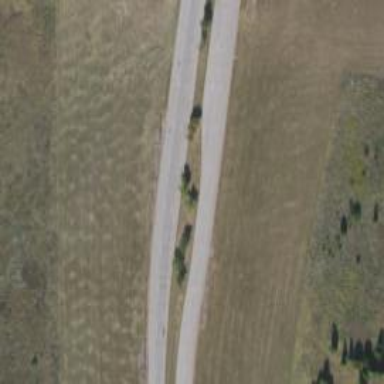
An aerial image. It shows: Tertiary road.